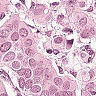
Metastatic tissue present: yes